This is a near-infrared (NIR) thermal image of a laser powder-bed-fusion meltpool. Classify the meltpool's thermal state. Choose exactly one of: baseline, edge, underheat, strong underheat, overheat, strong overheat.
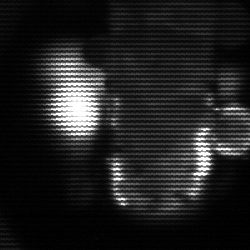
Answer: strong underheat